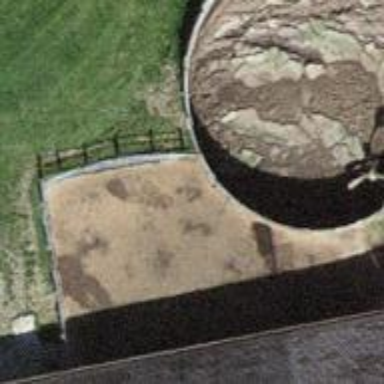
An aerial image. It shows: Storage tank with man-made structure.